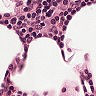
Metastatic tissue present: no